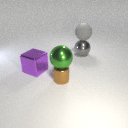
small brown metal cylinder below large green metal sphere